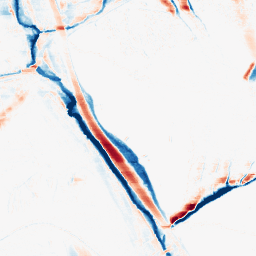
Category: morphological
Decomposition family: morphological_ellipse
Decomposition parameters: operation: average
width: 5
height: 20
Upsampling method: sinc_blackman
Upsampling parameters: scale: 2
kernel_size: 8
Upsampling scale: 2